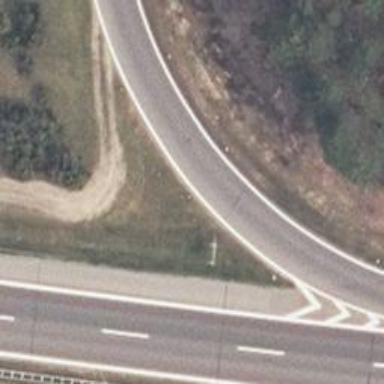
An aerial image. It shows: Asphalt motorway link.